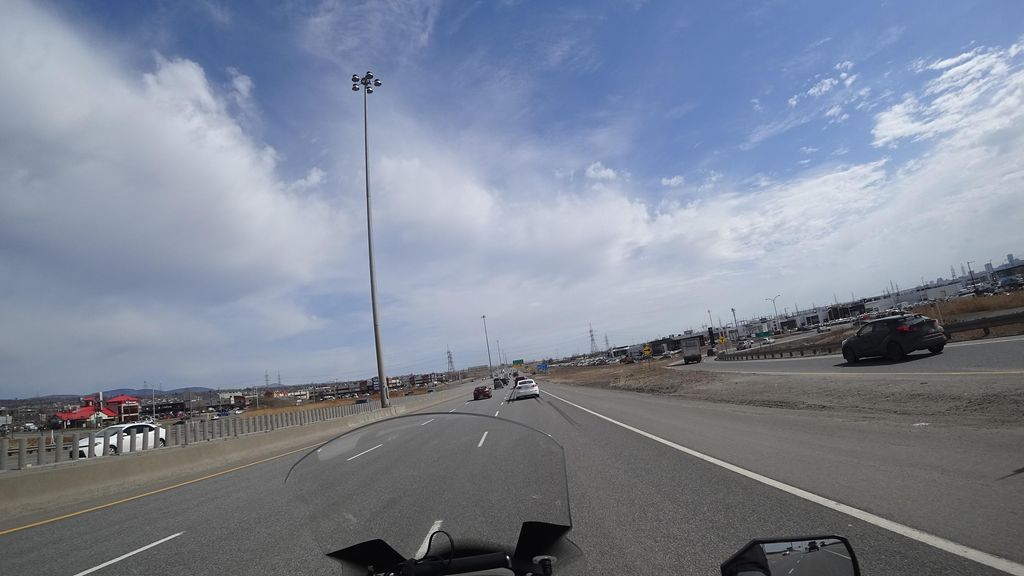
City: quebec_city